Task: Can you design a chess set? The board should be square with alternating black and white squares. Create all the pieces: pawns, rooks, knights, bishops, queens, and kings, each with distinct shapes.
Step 730:
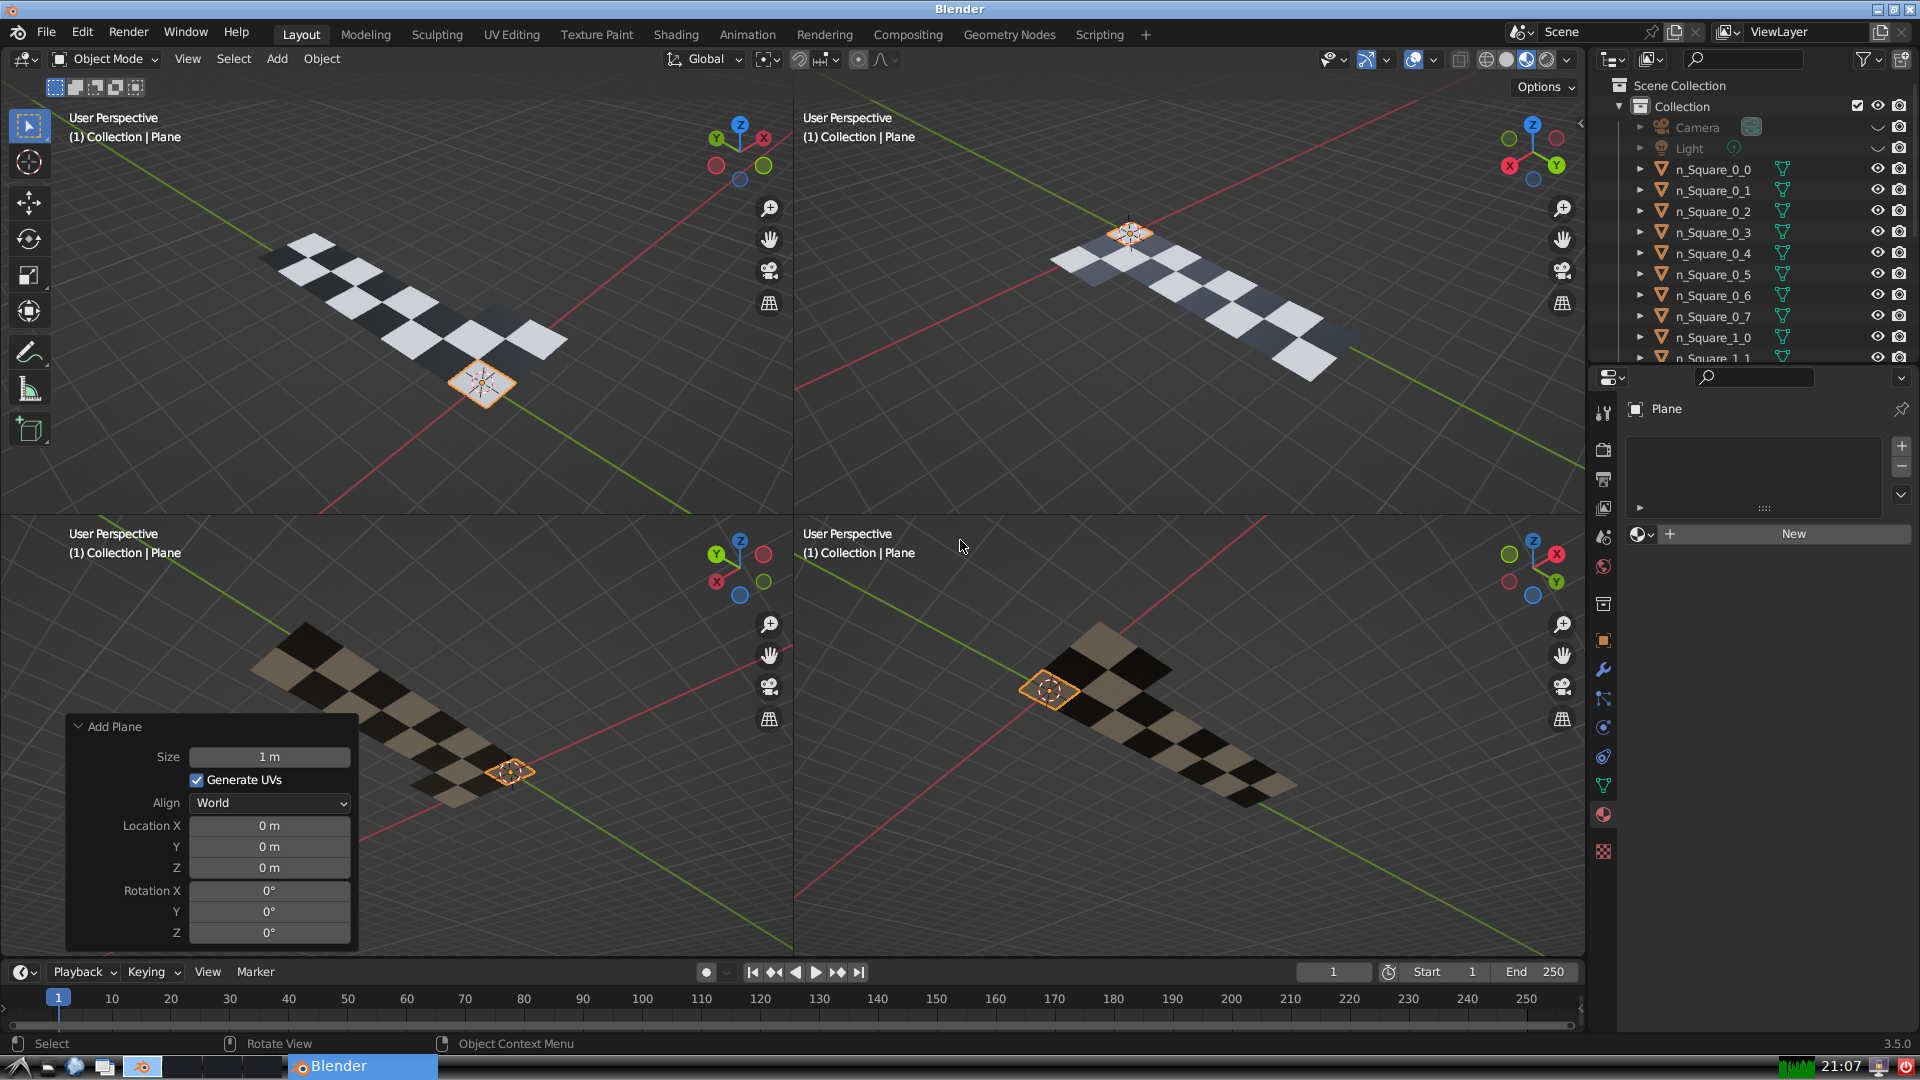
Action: {"mouse_move": [270, 826]}